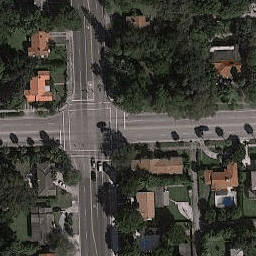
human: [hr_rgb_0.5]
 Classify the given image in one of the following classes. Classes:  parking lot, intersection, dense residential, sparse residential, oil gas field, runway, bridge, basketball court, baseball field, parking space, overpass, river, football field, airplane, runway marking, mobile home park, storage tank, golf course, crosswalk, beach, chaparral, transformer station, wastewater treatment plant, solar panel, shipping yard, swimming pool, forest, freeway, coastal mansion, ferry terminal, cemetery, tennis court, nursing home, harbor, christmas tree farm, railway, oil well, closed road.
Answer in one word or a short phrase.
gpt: intersection